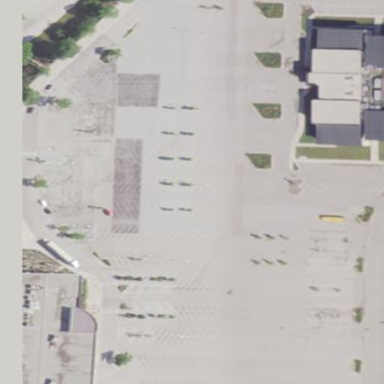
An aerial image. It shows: Parking area with surface.